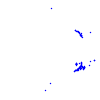
Particle: kaon